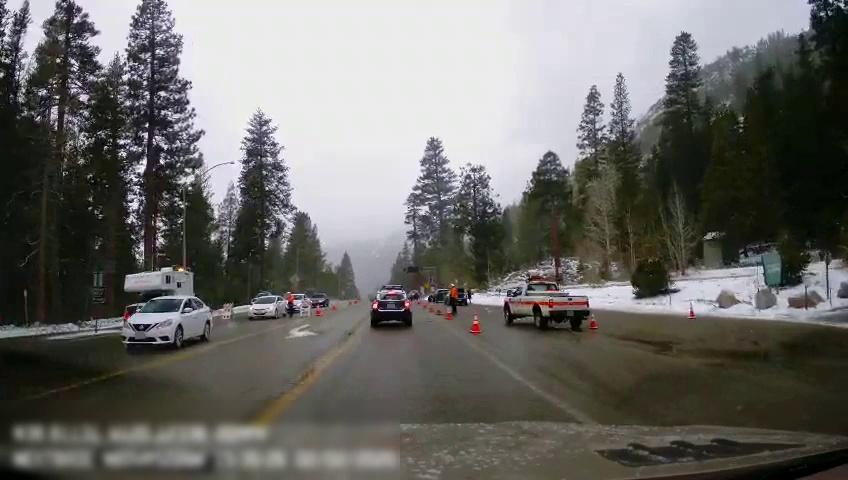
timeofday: Day
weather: Snowy
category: Drivable Space
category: Vehicles | Truck
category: Vehicles | SUV
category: Vehicles | SUV
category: Pedestrians
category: Vehicles | Car
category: Vehicles | Truck
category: Pedestrians
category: Vehicles | Truck
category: Vehicles | Car
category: Vehicles | Car
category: Vehicles | Car
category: Vehicles | Car
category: Pedestrians
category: Vehicles | SUV
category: Lanes | Current Lane
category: Lanes | Opposite Lane
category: Lanes | Opposite Lane
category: Lanes | Current Lane
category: Traffic | Signs